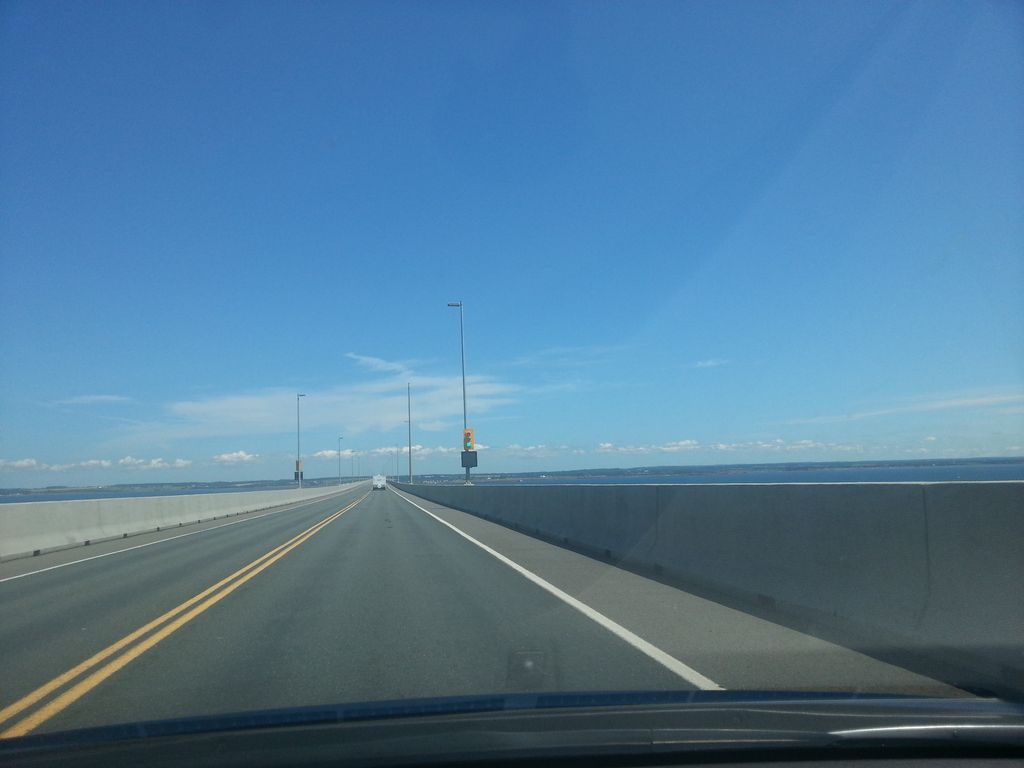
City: charlottetown